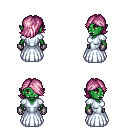
a pixel art fantasy rpg character, female body template, orc, green skin, underdress, red pants, pink swoop hairstyle, metal gloves, four views (front, back, left, right), 2x2 character sprite sheet, small pixel art, hard edges, no anti-aliasing